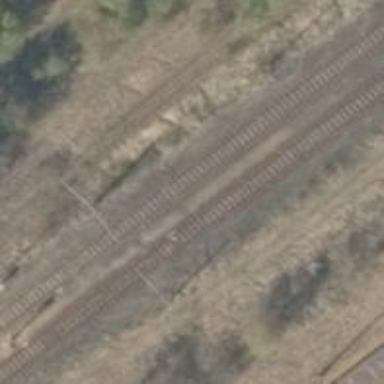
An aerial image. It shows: Railway siding with rails.